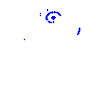
Particle: proton